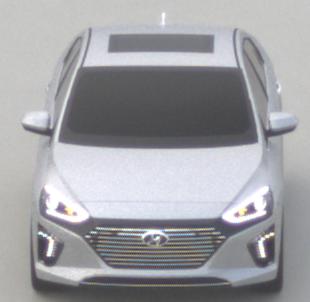
Make: Hyundai
Model: IONIQ Hybrid
Detailed model: IONIQ (AE) Hybrid
Model produced from: 2016/10
Model produced until: 2018/08
Doors: 5
Color: white
Road condition: dry road
Daytime: midday
Contrast: low contrast